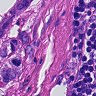
Metastatic tissue present: yes